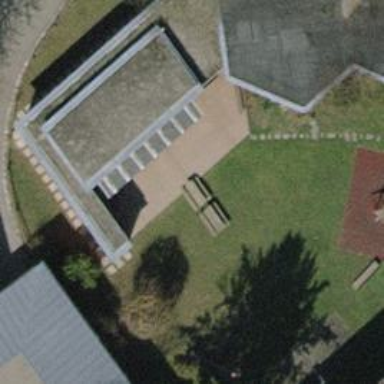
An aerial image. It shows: Outdoor seating area for leisure.